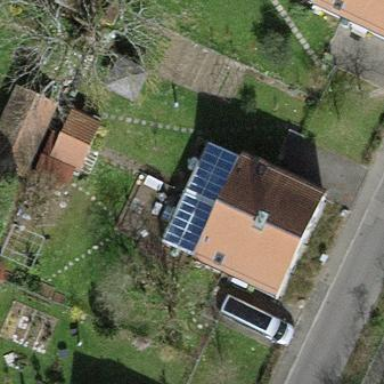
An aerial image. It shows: Garden enclosed by fence.